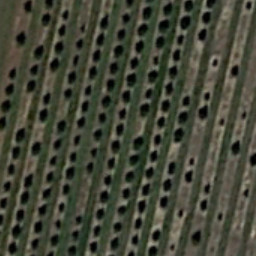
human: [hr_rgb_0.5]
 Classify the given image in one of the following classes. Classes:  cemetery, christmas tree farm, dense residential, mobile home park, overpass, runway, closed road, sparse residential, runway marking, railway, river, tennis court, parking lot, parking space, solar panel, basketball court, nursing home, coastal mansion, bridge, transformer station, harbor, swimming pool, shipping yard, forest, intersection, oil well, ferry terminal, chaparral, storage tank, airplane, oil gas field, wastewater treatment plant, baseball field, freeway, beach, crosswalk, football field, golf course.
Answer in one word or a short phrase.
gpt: christmas tree farm